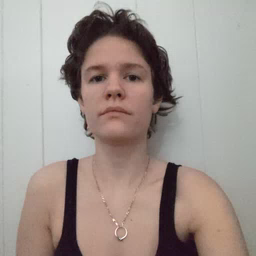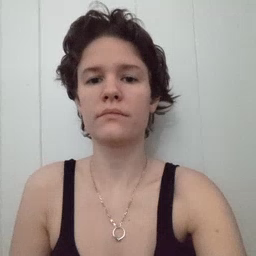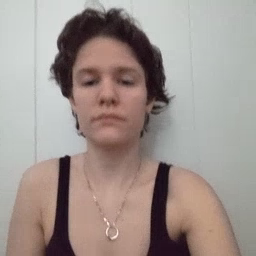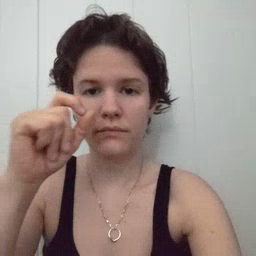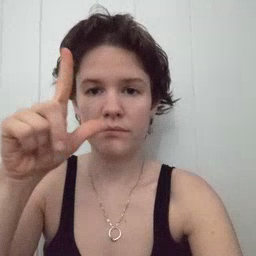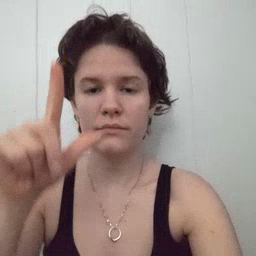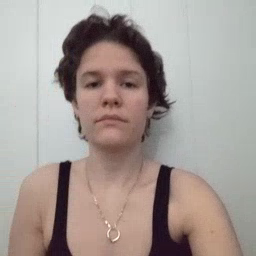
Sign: wake